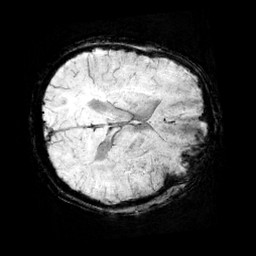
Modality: minIP
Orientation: axial
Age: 12
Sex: male
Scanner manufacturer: siemens
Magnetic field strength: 3 T
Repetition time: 0.027 s
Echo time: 0.02 s